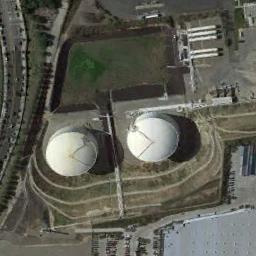
Label: storage tanks